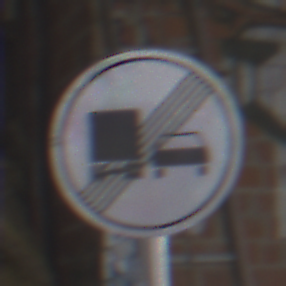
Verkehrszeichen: EndeUeberholverbotKraftfahrzeuge
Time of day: Midday
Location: Roofed (Special)
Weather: Overcast
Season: NotSpecified
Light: Natural